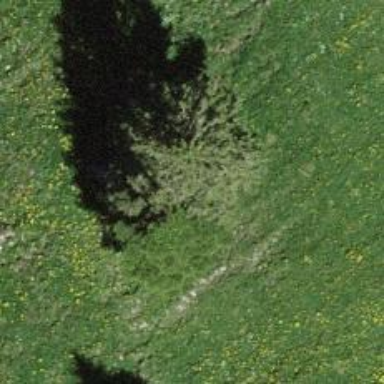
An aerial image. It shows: Needle-leaved tree in its natural environment.